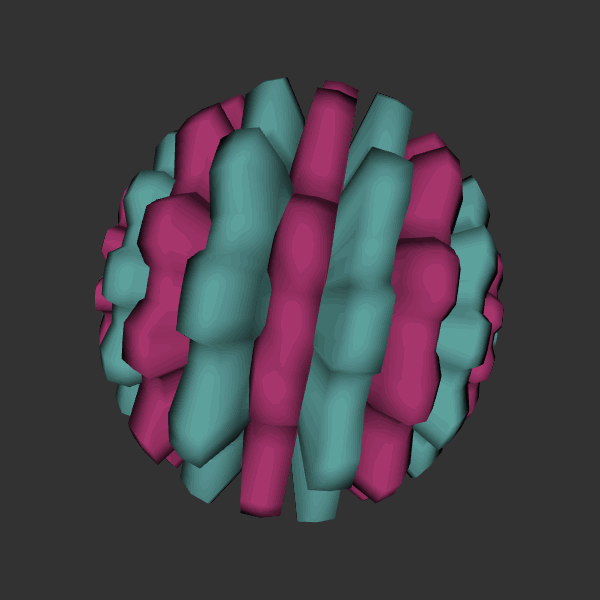
Background: dark